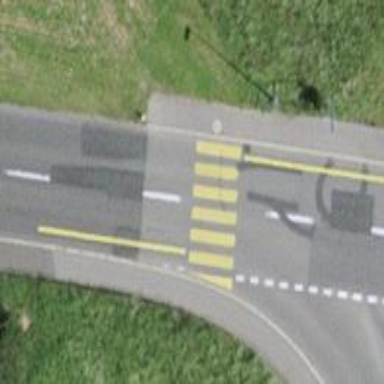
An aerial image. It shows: Marked road crossing.